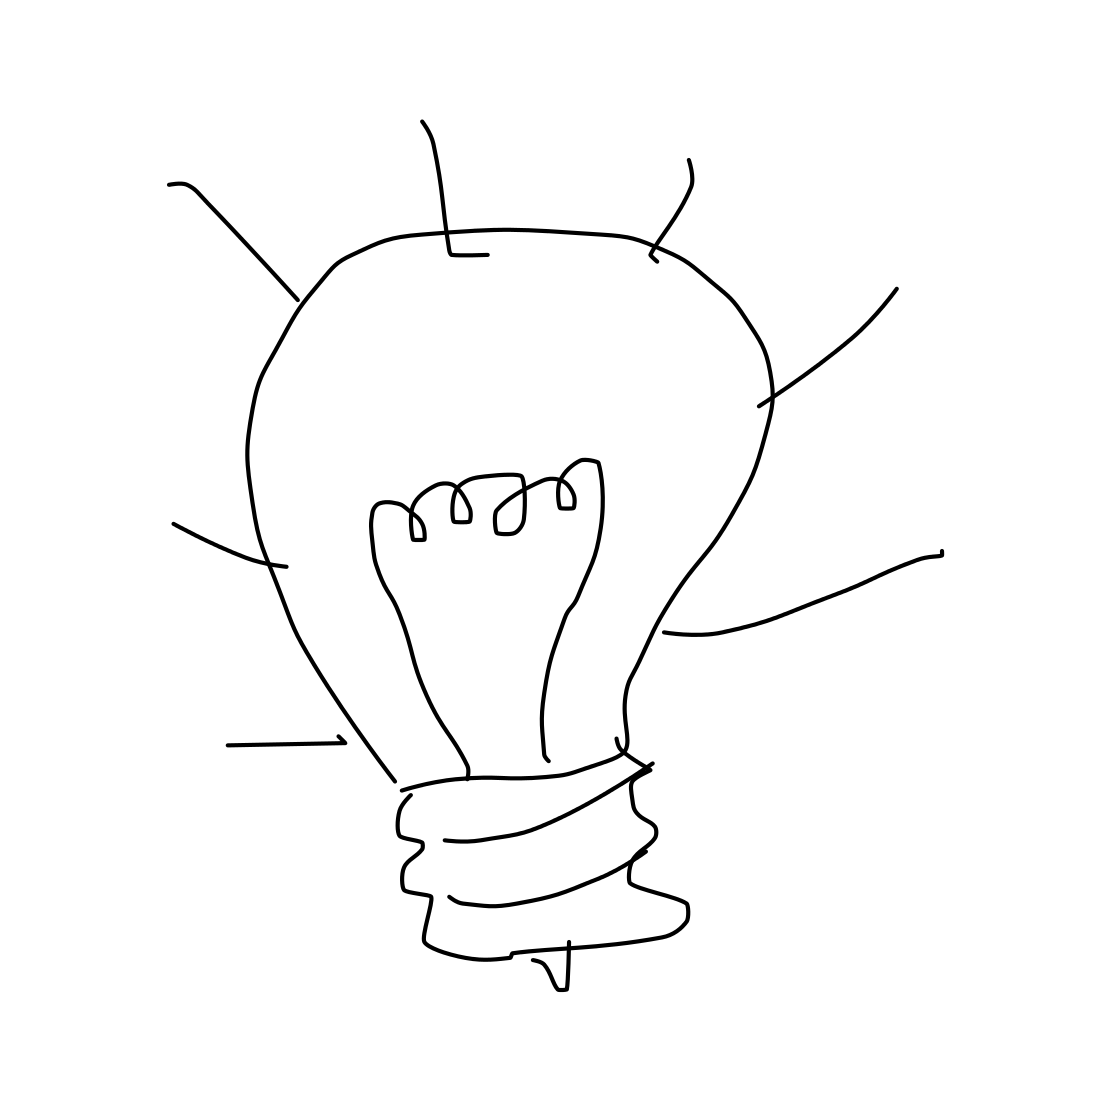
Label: lightbulb